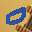
Label: 0